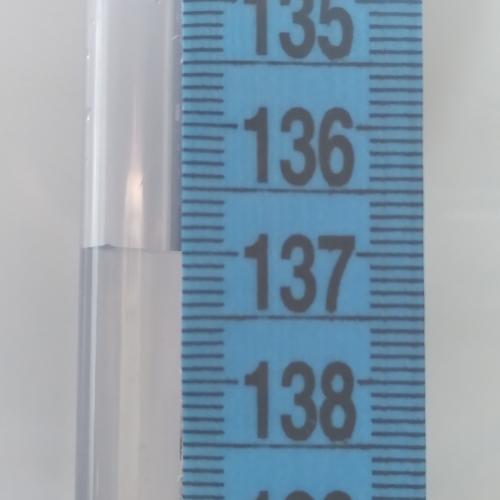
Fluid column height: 137.0 cm